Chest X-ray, PA view. Patient: 49 years old, sex F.
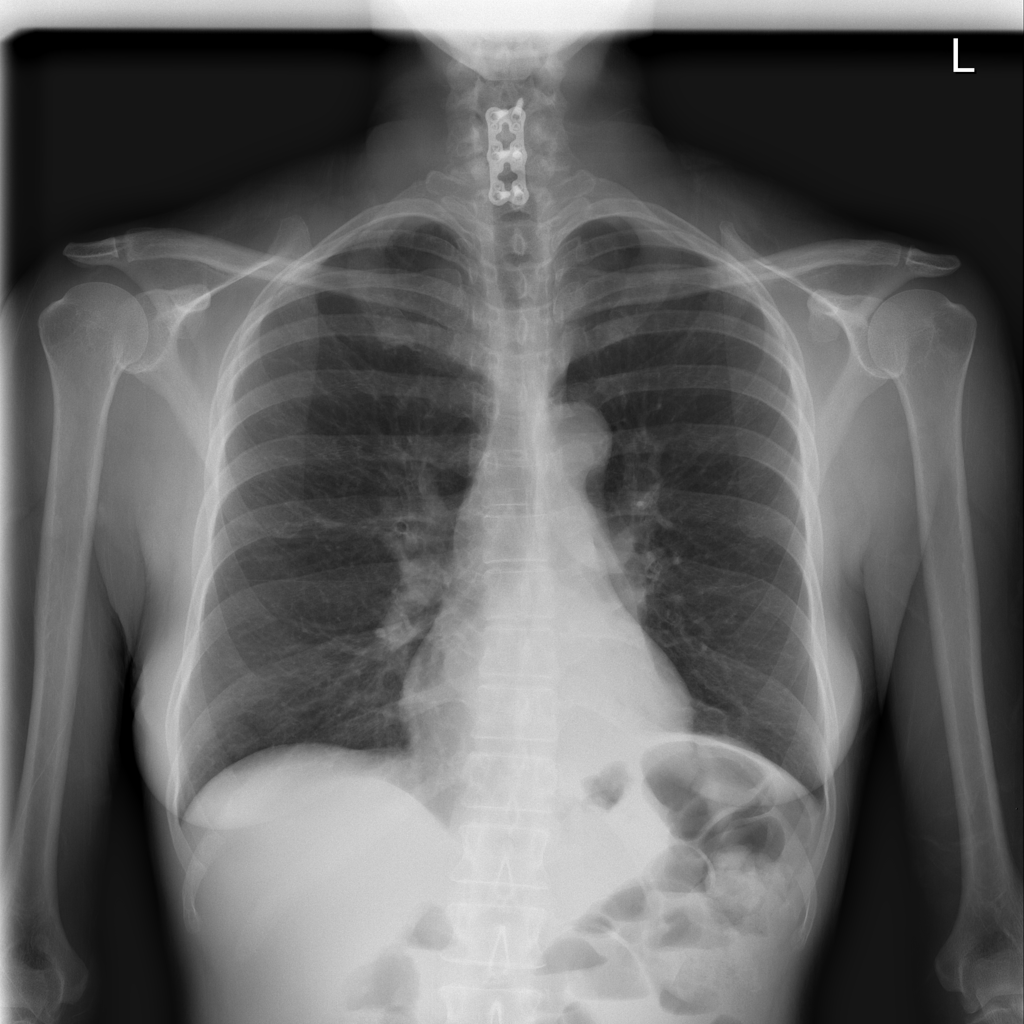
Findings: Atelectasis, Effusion